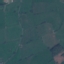
Land use / land cover: Pasture